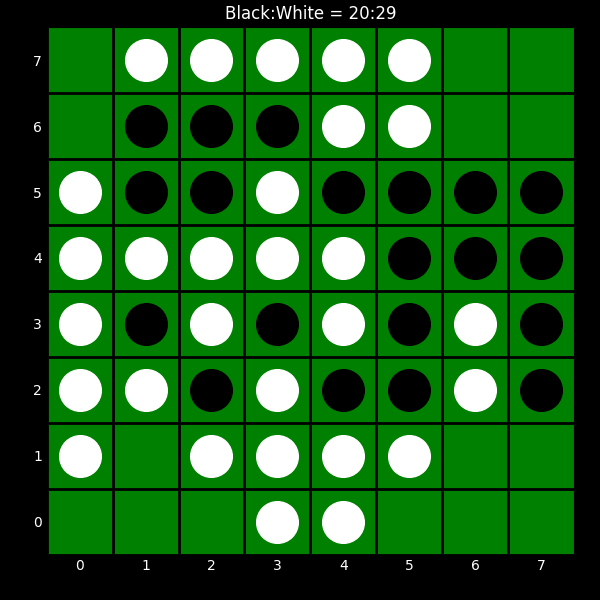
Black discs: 20
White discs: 29